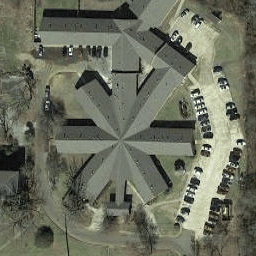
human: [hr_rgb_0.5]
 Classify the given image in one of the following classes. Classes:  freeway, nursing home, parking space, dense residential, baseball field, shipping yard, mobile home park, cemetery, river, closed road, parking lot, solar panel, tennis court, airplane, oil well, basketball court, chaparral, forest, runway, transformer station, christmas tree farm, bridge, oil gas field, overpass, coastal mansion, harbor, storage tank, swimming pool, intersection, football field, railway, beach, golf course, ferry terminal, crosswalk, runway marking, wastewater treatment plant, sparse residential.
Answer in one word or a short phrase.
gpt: nursing home